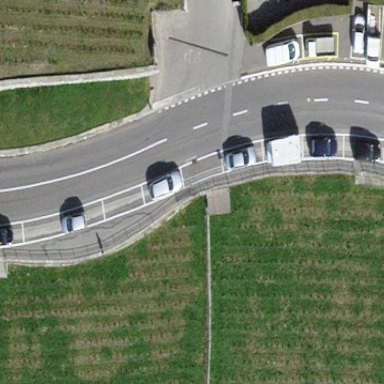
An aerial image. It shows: Parking lane with asphalt surface.